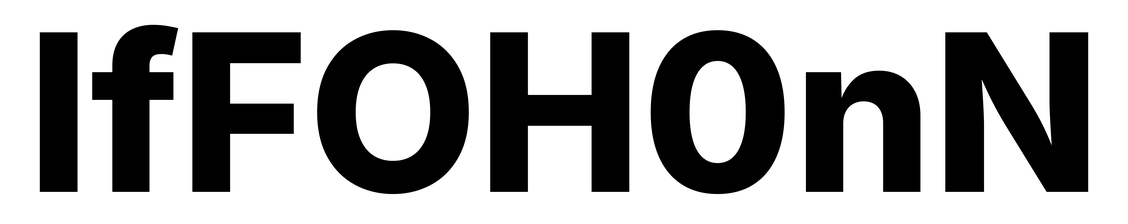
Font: Inter_ExtraBold